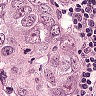
Metastatic tissue present: yes